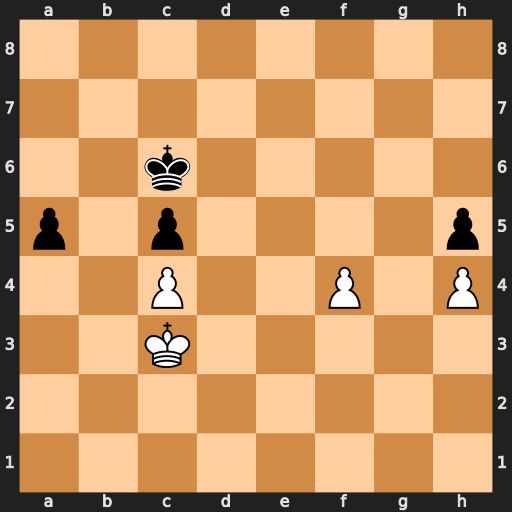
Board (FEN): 8/8/2k5/p1p4p/2P2P1P/2K5/8/8
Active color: w
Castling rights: -
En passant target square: -
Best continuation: Kb3 Kd7 Ka4